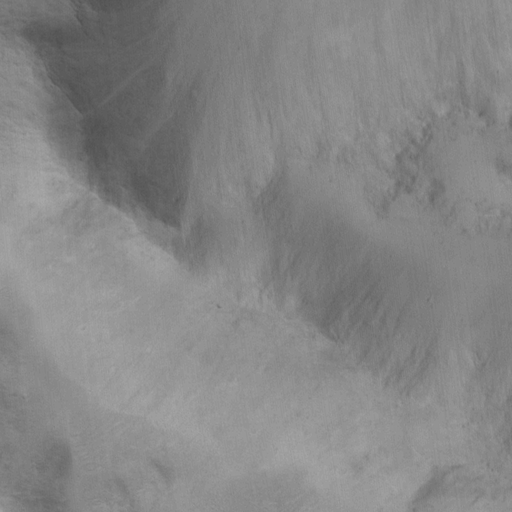
Classes present: Background